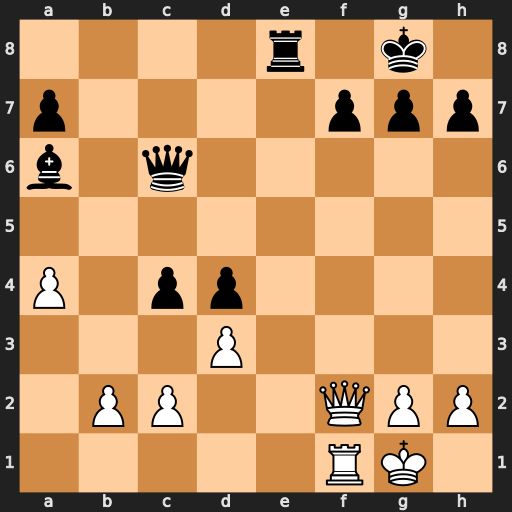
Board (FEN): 4r1k1/p4ppp/b1q5/8/P1pp4/3P4/1PP2QPP/5RK1
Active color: w
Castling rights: -
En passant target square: -
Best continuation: Qxf7+ Kh8 Qf8+ Rxf8 Rxf8#